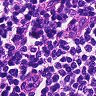
Metastatic tissue present: no